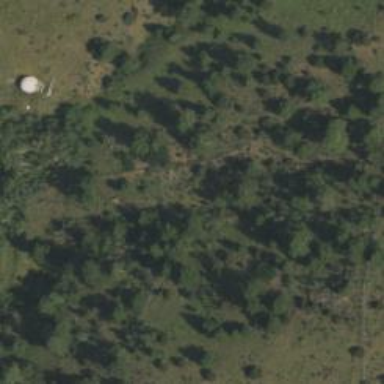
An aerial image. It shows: Forest dominated by evergreen needle-leaved trees.